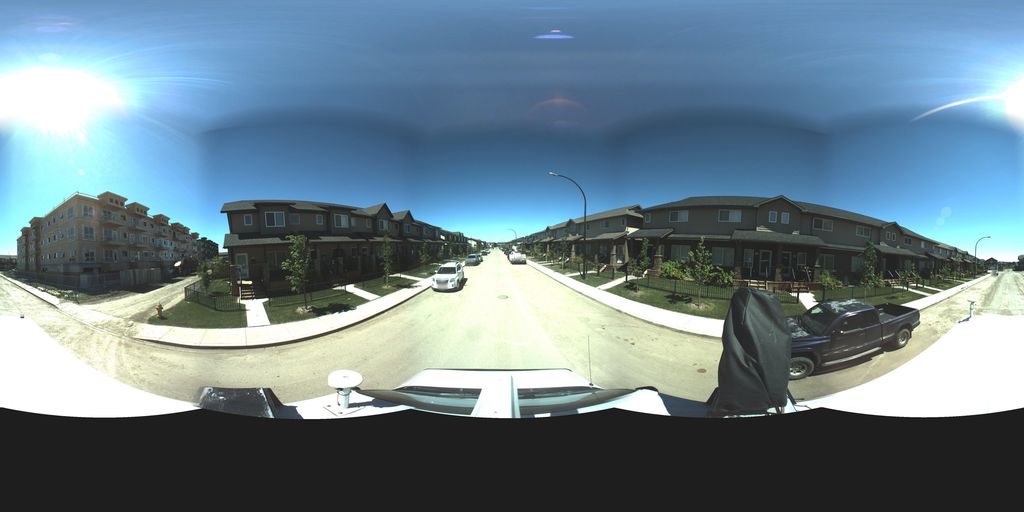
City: saskatoon